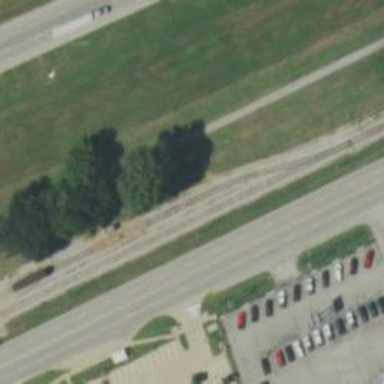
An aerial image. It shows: Railway siding with rails.